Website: apple
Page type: billing-address
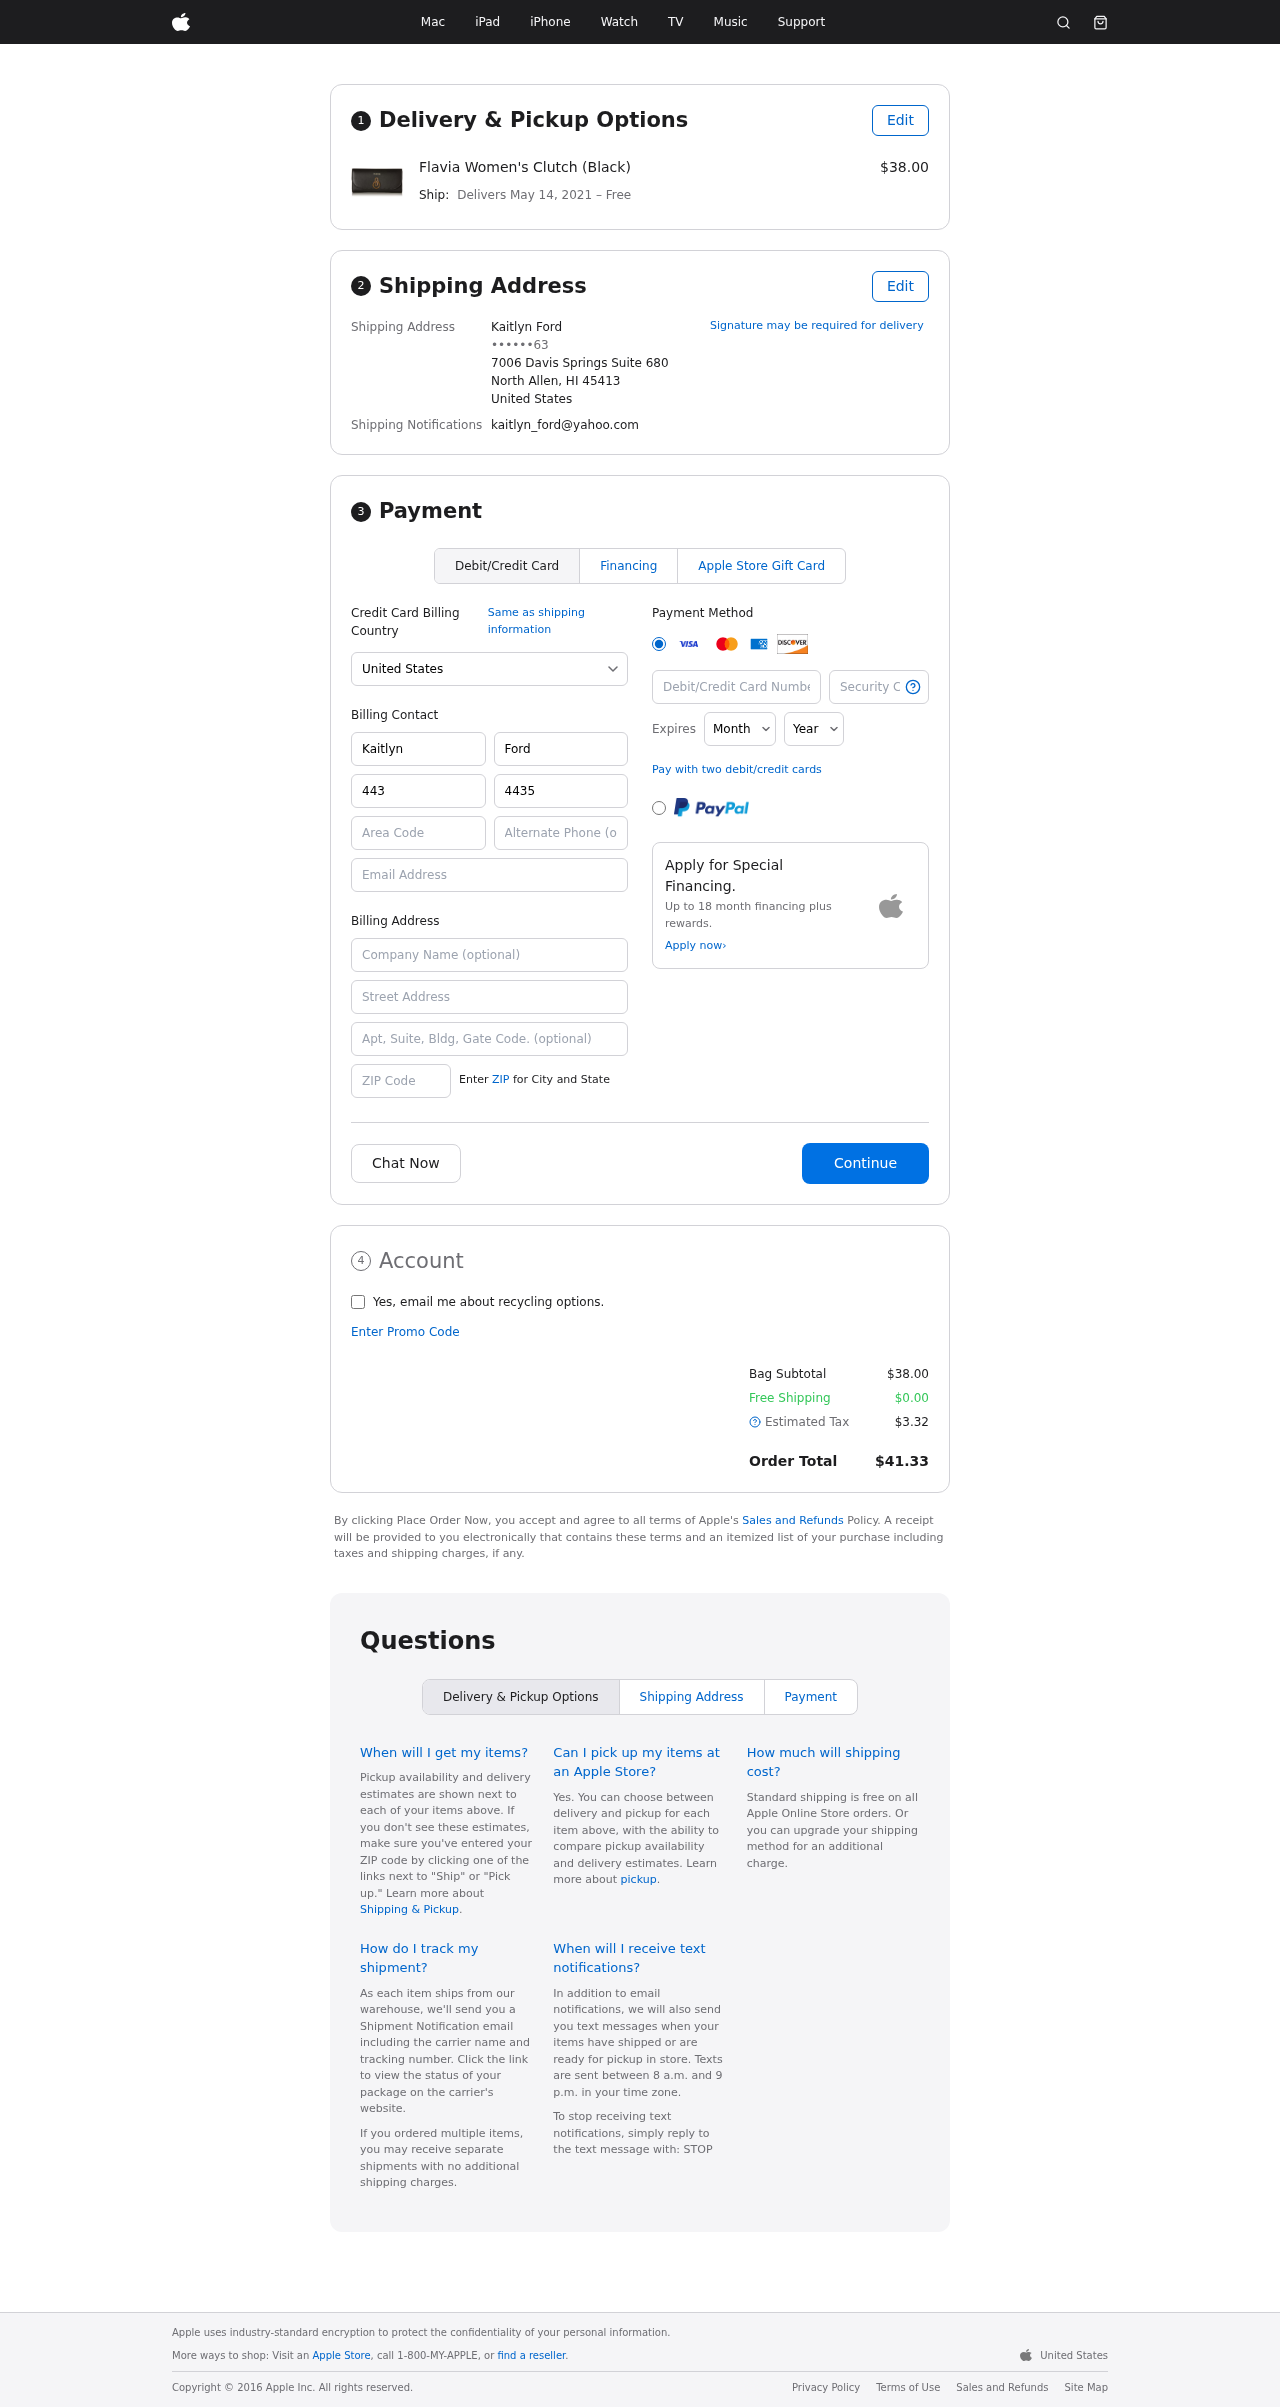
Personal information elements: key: PII_CARD_CVV
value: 2890
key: PII_CARD_EXPIRY_MONTH
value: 08
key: PII_CARD_EXPIRY_YEAR
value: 28
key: PII_CARD_NUMBER
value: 3443 2466 3325 453
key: PII_CITY_STATE_ZIP
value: North Allen, HI 45413
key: PII_COUNTRY
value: United States
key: PII_EMAIL
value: kaitlyn_ford@yahoo.com
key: PII_FULLNAME
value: Kaitlyn Ford
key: PII_STREET
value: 7006 Davis Springs Suite 680
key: PII_PHONE_MASKED
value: ••••••63
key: PII_BILLING_FIRSTNAME
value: Kaitlyn
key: PII_BILLING_LASTNAME
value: Ford
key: PII_BILLING_PHONE_AREA
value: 443
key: PII_BILLING_PHONE
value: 4435434963
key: PII_BILLING_EMAIL
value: kaitlyn_ford@yahoo.com
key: PII_BILLING_COMPANY
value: Harmon-Figueroa
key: PII_BILLING_STREET
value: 7006 Davis Springs Suite 680
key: PII_BILLING_STREET2
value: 994 Aaron Mission
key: PII_BILLING_POSTCODE
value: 45413
Product elements: key: PRODUCT1_NAME
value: Flavia Women's Clutch (Black)
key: PRODUCT1_PRICE
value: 38
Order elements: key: ORDER_DELIVERY_DATE
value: May 14, 2021
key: ORDER_SUBTOTAL
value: $38.00
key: ORDER_SHIPPING_COST
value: $0.00
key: ORDER_TAX
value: $3.32
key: ORDER_TOTAL
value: $41.33